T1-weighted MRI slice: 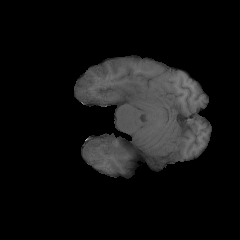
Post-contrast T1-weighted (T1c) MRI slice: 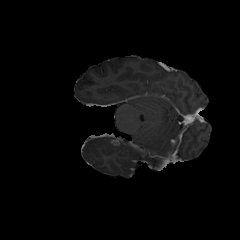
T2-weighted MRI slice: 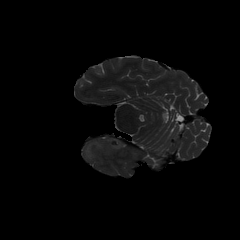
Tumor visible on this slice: yes